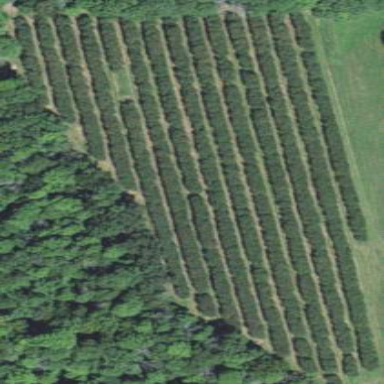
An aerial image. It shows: Orchard.